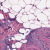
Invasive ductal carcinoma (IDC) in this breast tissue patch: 0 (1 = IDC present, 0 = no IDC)